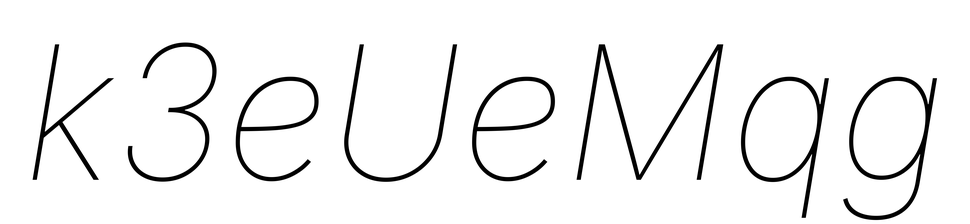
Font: Inter-Italic_Thin_Italic